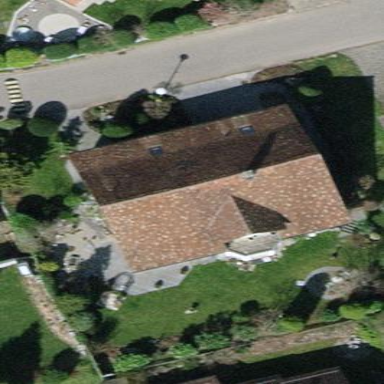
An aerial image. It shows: Detached building with gabled roof.